Question: Given some known input values and observed outputs, determine how many possible combinations exist for the unknown inputs that would produce the same outputs.
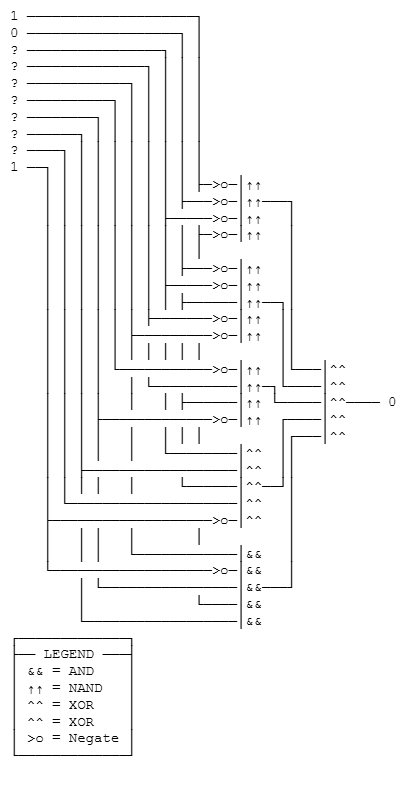
Answer: 0